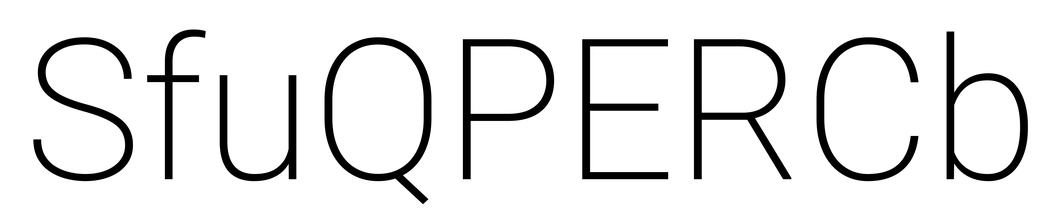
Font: Roboto_ExtraLight